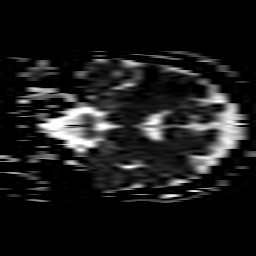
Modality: ADC
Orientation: coronal
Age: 61
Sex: male
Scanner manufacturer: philips
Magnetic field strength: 1.5 T
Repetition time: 5.006 s
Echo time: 0.07764 s